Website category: book
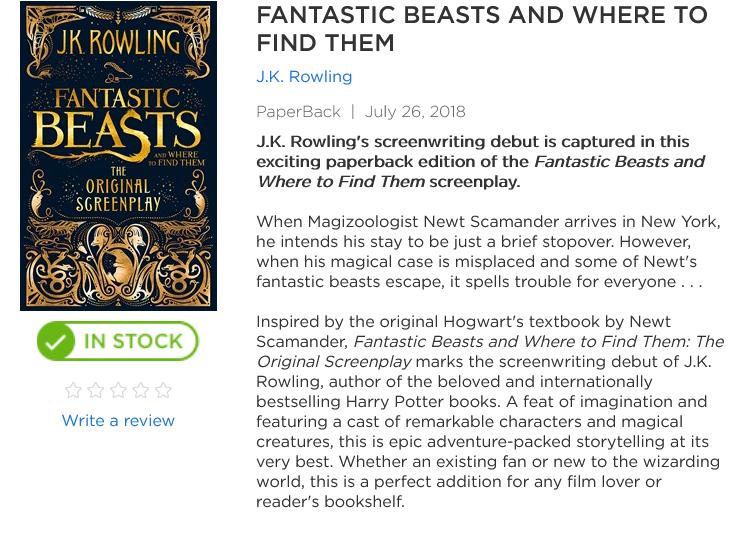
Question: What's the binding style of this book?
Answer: PaperBack

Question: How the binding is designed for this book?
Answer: PaperBack

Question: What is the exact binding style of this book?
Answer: PaperBack

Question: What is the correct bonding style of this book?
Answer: PaperBack

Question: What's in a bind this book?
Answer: PaperBack

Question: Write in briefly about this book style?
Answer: PaperBack

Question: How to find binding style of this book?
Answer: PaperBack

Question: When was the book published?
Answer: July 26, 2018

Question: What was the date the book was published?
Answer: July 26, 2018

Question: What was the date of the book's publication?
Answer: July 26, 2018

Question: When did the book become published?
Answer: July 26, 2018

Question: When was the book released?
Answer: July 26, 2018

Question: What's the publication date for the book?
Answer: July 26, 2018